Question: What object does the following icon represent in TFS and how does it differ from a standard folder you might create within a team project?

I hate asking such a question but I've read around and honestly can't work it out. I've checked in the directory on my disk I have the project mapped to and it's seemingly no different to a usual folder.
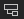
Answer: It means that it is a branch and not a regular Tfs folder. Branch folders were introduced in TFS 2010 and provide some additional functionality such as support for visualization. See <URL>